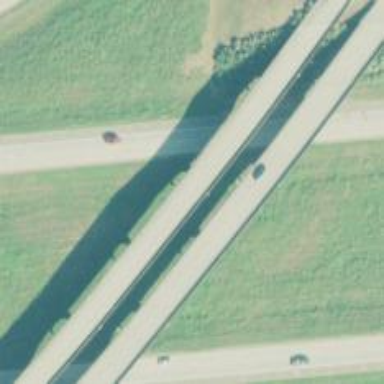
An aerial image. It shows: Viaduct bridge on tertiary road.